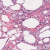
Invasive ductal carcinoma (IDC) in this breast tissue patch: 0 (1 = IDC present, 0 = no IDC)